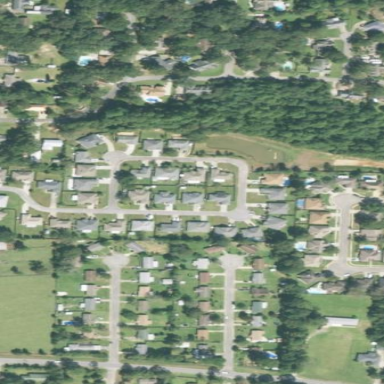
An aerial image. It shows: Single-family residential area.